Current action and preconditions to check: trajectory_clear

Your task: For each precondition in the list above, predict whether it will hold at this action.

Consider the current scene as observed from the mobile robot's camera, and analyze the predicted future states of all dynamic agents (e.g., people, animals, vehicles, or any moving entities) within the NEXT SECOND.

IMPORTANT: Only answer "very likely" if you are absolutely certain—based on strong, clear evidence—that a dynamic agent will violate the precondition in the predicted future state. Do NOT answer "very likely" for unlikely, ambiguous, or low-probability risks.

Ask yourself for each precondition: Is there a high probability, with clear and convincing evidence, that the predicted future states of any dynamic agent will interfere with the predicted future state of the currently executing action within the NEXT SECOND, causing that precondition to fail?

Assess the risk level based on these predictions. Use "likely" or "very likely" if motions create a clear risk of interference.

Use "neutral" or "improbable" if agents are nearby but their predicted paths are clearly diverging or non-conflicting.

Failure Risk Categories: "very improbable", "improbable", "neutral", "likely", "very likely"

Answer Format: Output ONLY the probability_of_failure value from these categories: "very improbable", "improbable", "neutral", "likely", "very likely"

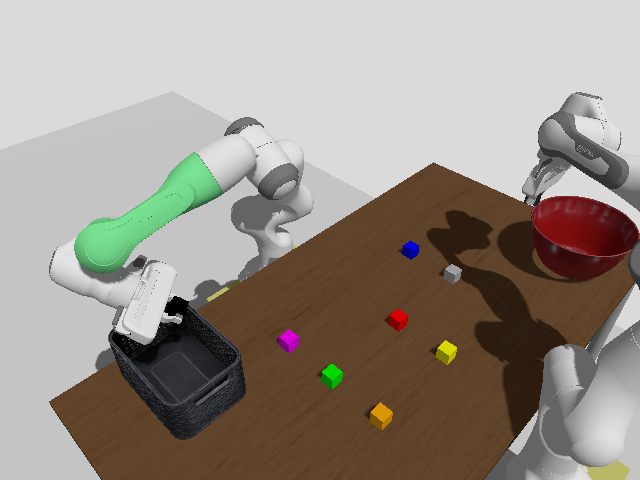

Answer: very improbable